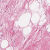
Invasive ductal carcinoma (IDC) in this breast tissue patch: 0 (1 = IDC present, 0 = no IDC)